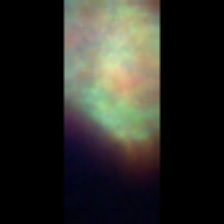
Taxon: Unknown_full_image
Group: Unknown